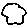
Label: cloud